Question: When i try to add a migration, "k" gives me the following error:
'''
k : System.Exception: Unable to locate project.json
At line:1 char:1
+ k web
+ ~~~~~
+ CategoryInfo : NotSpecified: (System.Exceptio...te project.json:String) [], RemoteException
+ FullyQualifiedErrorId : NativeCommandError
bij Microsoft.Framework.Runtime.DefaultHost.Initialize(DefaultHostOptions options, IServiceProvider hostServices)
bij Microsoft.Framework.Runtime.DefaultHost..ctor(DefaultHostOptions options, IService
Provider hostServices)
bij Microsoft.Framework.ApplicationHost.Program.Main(String[] args)
'''
Here is my global.json:
'''
{
"projects": [ "src", "FoodDelivery" ],
"sdk": {
"version": "1.0.0-beta4"
}
}
'''
I have the following directory structure
'''
FoodPick
FoodPick/src
FoodPick/src/FoodDelivery
FoodPick/src/FoodDelivery/project.json
FoodPick/src/FoodShare
FoodPick/artifacts
FoodPick/global.json
'''
I want to execute the k ef migration add from the FoodDelivery project, which contains a project.json
Here is the contents of project.json.
Alternatively, i executed the command through the command console ( cmd.exe). The following is the error i receive.

This is the error i receive when i run kpm restore
'''
PM> kpm restore
Restoring packages for D:\Projects\Visual Studio\Foodpick\src\AddressLookup\project.json
CACHE http://default-nuget.azurewebsites.net/nuget/FindPackagesById()?Id='EntityFramework.SqlServer'
GET https://api.nuget.org/v3/index.json/FindPackagesById()?Id='EntityFramework.SqlServer'.
CACHE https://www.myget.org/F/aspnetvnext/api/v2/FindPackagesById()?Id='EntityFramework.SqlServer'
CACHE http://default-nuget.azurewebsites.net/nuget/FindPackagesById()?Id='EntityFramework.Commands'
GET https://api.nuget.org/v3/index.json/FindPackagesById()?Id='EntityFramework.Commands'.
CACHE https://www.myget.org/F/aspnetvnext/api/v2/FindPackagesById()?Id='EntityFramework.Commands'
CACHE http://default-nuget.azurewebsites.net/nuget/FindPackagesById()?Id='Microsoft.AspNet.Mvc'
GET https://api.nuget.org/v3/index.json/FindPackagesById()?Id='Microsoft.AspNet.Mvc'.
CACHE https://www.myget.org/F/aspnetvnext/api/v2/FindPackagesById()?Id='Microsoft.AspNet.Mvc'
CACHE http://default-nuget.azurewebsites.net/nuget/FindPackagesById()?Id='Microsoft.AspNet.Mvc.TagHelpers'
GET https://api.nuget.org/v3/index.json/FindPackagesById()?Id='Microsoft.AspNet.Mvc.TagHelpers'.
CACHE https://www.myget.org/F/aspnetvnext/api/v2/FindPackagesById()?Id='Microsoft.AspNet.Mvc.TagHelpers'
CACHE http://default-nuget.azurewebsites.net/nuget/FindPackagesById()?Id='Microsoft.AspNet.Authentication.Cookies'
GET https://api.nuget.org/v3/index.json/FindPackagesById()?Id='Microsoft.AspNet.Authentication.Cookies'.
GET https://www.myget.org/F/aspnetvnext/api/v2/FindPackagesById()?Id='Microsoft.AspNet.Authentication.Cookies'.
CACHE http://default-nuget.azurewebsites.net/nuget/FindPackagesById()?Id='Microsoft.AspNet.Authentication.Facebook'
GET https://api.nuget.org/v3/index.json/FindPackagesById()?Id='Microsoft.AspNet.Authentication.Facebook'.
CACHE https://www.myget.org/F/aspnetvnext/api/v2/FindPackagesById()?Id='Microsoft.AspNet.Authentication.Facebook'
CACHE http://default-nuget.azurewebsites.net/nuget/FindPackagesById()?Id='Microsoft.AspNet.Authentication.Google'
GET https://api.nuget.org/v3/index.json/FindPackagesById()?Id='Microsoft.AspNet.Authentication.Google'.
GET https://www.myget.org/F/aspnetvnext/api/v2/FindPackagesById()?Id='Microsoft.AspNet.Authentication.Google'.
CACHE http://default-nuget.azurewebsites.net/nuget/FindPackagesById()?Id='Microsoft.AspNet.Authentication.MicrosoftAccount'
GET https://api.nuget.org/v3/index.json/FindPackagesById()?Id='Microsoft.AspNet.Authentication.MicrosoftAccount'.
GET https://www.myget.org/F/aspnetvnext/api/v2/FindPackagesById()?Id='Microsoft.AspNet.Authentication.MicrosoftAccount'.
CACHE http://default-nuget.azurewebsites.net/nuget/FindPackagesById()?Id='Microsoft.AspNet.Authentication.Twitter'
GET https://api.nuget.org/v3/index.json/FindPackagesById()?Id='Microsoft.AspNet.Authentication.Twitter'.
GET https://www.myget.org/F/aspnetvnext/api/v2/FindPackagesById()?Id='Microsoft.AspNet.Authentication.Twitter'.
CACHE http://default-nuget.azurewebsites.net/nuget/FindPackagesById()?Id='Microsoft.AspNet.Diagnostics'
GET https://api.nuget.org/v3/index.json/FindPackagesById()?Id='Microsoft.AspNet.Diagnostics'.
GET https://www.myget.org/F/aspnetvnext/api/v2/FindPackagesById()?Id='Microsoft.AspNet.Diagnostics'.
CACHE http://default-nuget.azurewebsites.net/nuget/FindPackagesById()?Id='Microsoft.AspNet.Diagnostics.Entity'
GET https://api.nuget.org/v3/index.json/FindPackagesById()?Id='Microsoft.AspNet.Diagnostics.Entity'.
CACHE https://www.myget.org/F/aspnetvnext/api/v2/FindPackagesById()?Id='Microsoft.AspNet.Diagnostics.Entity'
CACHE http://default-nuget.azurewebsites.net/nuget/FindPackagesById()?Id='Microsoft.AspNet.Identity.EntityFramework'
GET https://api.nuget.org/v3/index.json/FindPackagesById()?Id='Microsoft.AspNet.Identity.EntityFramework'.
GET https://www.myget.org/F/aspnetvnext/api/v2/FindPackagesById()?Id='Microsoft.AspNet.Identity.EntityFramework'.
CACHE http://default-nuget.azurewebsites.net/nuget/FindPackagesById()?Id='Microsoft.AspNet.Server.IIS'
GET https://api.nuget.org/v3/index.json/FindPackagesById()?Id='Microsoft.AspNet.Server.IIS'.
GET https://www.myget.org/F/aspnetvnext/api/v2/FindPackagesById()?Id='Microsoft.AspNet.Server.IIS'.
CACHE http://default-nuget.azurewebsites.net/nuget/FindPackagesById()?Id='Microsoft.AspNet.Server.WebListener'
GET https://api.nuget.org/v3/index.json/FindPackagesById()?Id='Microsoft.AspNet.Server.WebListener'.
CACHE https://www.myget.org/F/aspnetvnext/api/v2/FindPackagesById()?Id='Microsoft.AspNet.Server.WebListener'
CACHE http://default-nuget.azurewebsites.net/nuget/FindPackagesById()?Id='Microsoft.AspNet.StaticFiles'
GET https://api.nuget.org/v3/index.json/FindPackagesById()?Id='Microsoft.AspNet.StaticFiles'.
CACHE https://www.myget.org/F/aspnetvnext/api/v2/FindPackagesById()?Id='Microsoft.AspNet.StaticFiles'
CACHE http://default-nuget.azurewebsites.net/nuget/FindPackagesById()?Id='Microsoft.AspNet.Tooling.Razor'
GET https://api.nuget.org/v3/index.json/FindPackagesById()?Id='Microsoft.AspNet.Tooling.Razor'.
GET https://www.myget.org/F/aspnetvnext/api/v2/FindPackagesById()?Id='Microsoft.AspNet.Tooling.Razor'.
CACHE http://default-nuget.azurewebsites.net/nuget/FindPackagesById()?Id='Microsoft.Framework.ConfigurationModel.Json'
GET https://api.nuget.org/v3/index.json/FindPackagesById()?Id='Microsoft.Framework.ConfigurationModel.Json'.
GET https://www.myget.org/F/aspnetvnext/api/v2/FindPackagesById()?Id='Microsoft.Framework.ConfigurationModel.Json'.
CACHE http://default-nuget.azurewebsites.net/nuget/FindPackagesById()?Id='Microsoft.Framework.ConfigurationModel.UserSecrets'
GET https://api.nuget.org/v3/index.json/FindPackagesById()?Id='Microsoft.Framework.ConfigurationModel.UserSecrets'.
GET https://www.myget.org/F/aspnetvnext/api/v2/FindPackagesById()?Id='Microsoft.Framework.ConfigurationModel.UserSecrets'.
CACHE http://default-nuget.azurewebsites.net/nuget/FindPackagesById()?Id='Microsoft.Framework.CodeGenerators.Mvc'
GET https://api.nuget.org/v3/index.json/FindPackagesById()?Id='Microsoft.Framework.CodeGenerators.Mvc'.
GET https://www.myget.org/F/aspnetvnext/api/v2/FindPackagesById()?Id='Microsoft.Framework.CodeGenerators.Mvc'.
CACHE http://default-nuget.azurewebsites.net/nuget/FindPackagesById()?Id='Microsoft.Framework.Logging'
GET https://api.nuget.org/v3/index.json/FindPackagesById()?Id='Microsoft.Framework.Logging'.
GET https://www.myget.org/F/aspnetvnext/api/v2/FindPackagesById()?Id='Microsoft.Framework.Logging'.
CACHE http://default-nuget.azurewebsites.net/nuget/FindPackagesById()?Id='Microsoft.Framework.Logging.Console'
GET https://api.nuget.org/v3/index.json/FindPackagesById()?Id='Microsoft.Framework.Logging.Console'.
GET https://www.myget.org/F/aspnetvnext/api/v2/FindPackagesById()?Id='Microsoft.Framework.Logging.Console'.
CACHE http://default-nuget.azurewebsites.net/nuget/FindPackagesById()?Id='Microsoft.VisualStudio.Web.BrowserLink.Loader'
GET https://api.nuget.org/v3/index.json/FindPackagesById()?Id='Microsoft.VisualStudio.Web.BrowserLink.Loader'.
GET https://www.myget.org/F/aspnetvnext/api/v2/FindPackagesById()?Id='Microsoft.VisualStudio.Web.BrowserLink.Loader'.
Warning: FindPackagesById: Microsoft.AspNet.Authentication.Facebook
Response status code does not indicate success: 400 (One of the request inputs is out of range.).
Warning: FindPackagesById: Microsoft.AspNet.Mvc.TagHelpers
Response status code does not indicate success: 400 (One of the request inputs is out of range.).
Warning: FindPackagesById: EntityFramework.Commands
Response status code does not indicate success: 400 (One of the request inputs is out of range.).
Warning: FindPackagesById: Microsoft.AspNet.Authentication.Google
Response status code does not indicate success: 400 (One of the request inputs is out of range.).
Warning: FindPackagesById: EntityFramework.SqlServer
Response status code does not indicate success: 400 (One of the request inputs is out of range.).
Warning: FindPackagesById: Microsoft.AspNet.Authentication.Twitter
Response status code does not indicate success: 400 (One of the request inputs is out of range.).
GET https://api.nuget.org/v3/index.json/FindPackagesById()?Id='EntityFramework.Commands'.
GET https://api.nuget.org/v3/index.json/FindPackagesById()?Id='EntityFramework.SqlServer'.
GET https://api.nuget.org/v3/index.json/FindPackagesById()?Id='Microsoft.AspNet.Authentication.Twitter'.
GET https://api.nuget.org/v3/index.json/FindPackagesById()?Id='Microsoft.AspNet.Authentication.Google'.
Warning: FindPackagesById: Microsoft.AspNet.Authentication.Cookies
Response status code does not indicate success: 400 (One of the request inputs is out of range.).
Warning: FindPackagesById: Microsoft.AspNet.Diagnostics
Response status code does not indicate success: 400 (One of the request inputs is out of range.).
Warning: FindPackagesById: Microsoft.AspNet.Mvc
Response status code does not indicate success: 400 (One of the request inputs is out of range.).
GET https://api.nuget.org/v3/index.json/FindPackagesById()?Id='Microsoft.AspNet.Authentication.Cookies'.
GET https://api.nuget.org/v3/index.json/FindPackagesById()?Id='Microsoft.AspNet.Mvc'.
GET https://api.nuget.org/v3/index.json/FindPackagesById()?Id='Microsoft.AspNet.Diagnostics'.
GET https://api.nuget.org/v3/index.json/FindPackagesById()?Id='Microsoft.AspNet.Authentication.Facebook'.
GET https://api.nuget.org/v3/index.json/FindPackagesById()?Id='Microsoft.AspNet.Mvc.TagHelpers'.
Warning: FindPackagesById: Microsoft.AspNet.Authentication.MicrosoftAccount
Response status code does not indicate success: 400 (One of the request inputs is out of range.).
GET https://api.nuget.org/v3/index.json/FindPackagesById()?Id='Microsoft.AspNet.Authentication.MicrosoftAccount'.
Warning: FindPackagesById: Microsoft.AspNet.Identity.EntityFramework
Response status code does not indicate success: 400 (One of the request inputs is out of range.).
Warning: FindPackagesById: Microsoft.AspNet.Diagnostics.Entity
Response status code does not indicate success: 400 (One of the request inputs is out of range.).
Warning: FindPackagesById: Microsoft.Framework.ConfigurationModel.Json
Response status code does not indicate success: 400 (One of the request inputs is out of range.).
Warning: FindPackagesById: Microsoft.AspNet.Tooling.Razor
Response status code does not indicate success: 400 (One of the request inputs is out of range.).
Warning: FindPackagesById: Microsoft.AspNet.StaticFiles
Response status code does not indicate success: 400 (One of the request inputs is out of range.).
Warning: FindPackagesById: Microsoft.AspNet.Server.WebListener
Response status code does not indicate success: 400 (One of the request inputs is out of range.).
GET https://api.nuget.org/v3/index.json/FindPackagesById()?Id='Microsoft.AspNet.StaticFiles'.
GET https://api.nuget.org/v3/index.json/FindPackagesById()?Id='Microsoft.Framework.ConfigurationModel.Json'.
GET https://api.nuget.org/v3/index.json/FindPackagesById()?Id='Microsoft.AspNet.Identity.EntityFramework'.
GET https://api.nuget.org/v3/index.json/FindPackagesById()?Id='Microsoft.AspNet.Server.WebListener'.
GET https://api.nuget.org/v3/index.json/FindPackagesById()?Id='Microsoft.AspNet.Diagnostics.Entity'.
GET https://api.nuget.org/v3/index.json/FindPackagesById()?Id='Microsoft.AspNet.Tooling.Razor'.
Warning: FindPackagesById: Microsoft.AspNet.Authentication.Google
Response status code does not indicate success: 400 (One of the request inputs is out of range.).
GET https://api.nuget.org/v3/index.json/FindPackagesById()?Id='Microsoft.AspNet.Authentication.Google'.
Warning: FindPackagesById: EntityFramework.SqlServer
Response status code does not indicate success: 400 (One of the request inputs is out of range.).
GET https://api.nuget.org/v3/index.json/FindPackagesById()?Id='EntityFramework.SqlServer'.
Warning: FindPackagesById: Microsoft.AspNet.Authentication.Cookies
Response status code does not indicate success: 400 (One of the request inputs is out of range.).
GET https://api.nuget.org/v3/index.json/FindPackagesById()?Id='Microsoft.AspNet.Authentication.Cookies'.
Warning: FindPackagesById: Microsoft.AspNet.Mvc.TagHelpers
Response status code does not indicate success: 400 (One of the request inputs is out of range.).
GET https://api.nuget.org/v3/index.json/FindPackagesById()?Id='Microsoft.AspNet.Mvc.TagHelpers'.
Warning: FindPackagesById: Microsoft.AspNet.Mvc
Response status code does not indicate success: 400 (One of the request inputs is out of range.).
GET https://api.nuget.org/v3/index.json/FindPackagesById()?Id='Microsoft.AspNet.Mvc'.
Warning: FindPackagesById: Microsoft.AspNet.Authentication.Twitter
Response status code does not indicate success: 400 (One of the request inputs is out of range.).
Warning: FindPackagesById: Microsoft.AspNet.Authentication.Facebook
Response status code does not indicate success: 400 (One of the request inputs is out of range.).
GET https://api.nuget.org/v3/index.json/FindPackagesById()?Id='Microsoft.AspNet.Authentication.Twitter'.
GET https://api.nuget.org/v3/index.json/FindPackagesById()?Id='Microsoft.AspNet.Authentication.Facebook'.
Warning: FindPackagesById: Microsoft.AspNet.Authentication.MicrosoftAccount
Response status code does not indicate success: 400 (One of the request inputs is out of range.).
GET https://api.nuget.org/v3/index.json/FindPackagesById()?Id='Microsoft.AspNet.Authentication.MicrosoftAccount'.
Warning: FindPackagesById: Microsoft.AspNet.Server.IIS
Response status code does not indicate success: 400 (One of the request inputs is out of range.).
GET https://api.nuget.org/v3/index.json/FindPackagesById()?Id='Microsoft.AspNet.Server.IIS'.
Warning: FindPackagesById: Microsoft.AspNet.Diagnostics
Response status code does not indicate success: 400 (One of the request inputs is out of range.).
GET https://api.nuget.org/v3/index.json/FindPackagesById()?Id='Microsoft.AspNet.Diagnostics'.
Warning: FindPackagesById: Microsoft.Framework.CodeGenerators.Mvc
Response status code does not indicate success: 400 (One of the request inputs is out of range.).
Warning: FindPackagesById: Microsoft.Framework.Logging.Console
Response status code does not indicate success: 400 (One of the request inputs is out of range.).
GET https://api.nuget.org/v3/index.json/FindPackagesById()?Id='Microsoft.Framework.CodeGenerators.Mvc'.
GET https://api.nuget.org/v3/index.json/FindPackagesById()?Id='Microsoft.Framework.Logging.Console'.
Warning: FindPackagesById: Microsoft.Framework.ConfigurationModel.Json
Response status code does not indicate success: 400 (One of the request inputs is out of range.).
Error: FindPackagesById: EntityFramework.SqlServer
Response status code does not indicate success: 400 (One of the request inputs is out of range.).
Warning: FindPackagesById: Microsoft.AspNet.Identity.EntityFramework
Response status code does not indicate success: 400 (One of the request inputs is out of range.).
Warning: FindPackagesById: Microsoft.VisualStudio.Web.BrowserLink.Loader
Response status code does not indicate success: 400 (One of the request inputs is out of range.).
----------
Warning: FindPackagesById: Microsoft.AspNet.Diagnostics.Entity
Response status code does not indicate success: 400 (One of the request inputs is out of range.).
GET https://api.nuget.org/v3/index.json/FindPackagesById()?Id='Microsoft.AspNet.Identity.EntityFramework'.
Warning: FindPackagesById: Microsoft.AspNet.StaticFiles
Response status code does not indicate success: 400 (One of the request inputs is out of range.).
Warning: FindPackagesById: Microsoft.AspNet.Server.WebListener
Response status code does not indicate success: 400 (One of the request inputs is out of range.).
Error: FindPackagesById: Microsoft.AspNet.Authentication.Cookies
Response status code does not indicate success: 400 (One of the request inputs is out of range.).
GET https://api.nuget.org/v3/index.json/FindPackagesById()?Id='Microsoft.AspNet.Server.WebListener'.
Warning: FindPackagesById: Microsoft.Framework.Logging
Response status code does not indicate success: 400 (One of the request inputs is out of range.).
System.Net.Http.HttpRequestException: Response status code does not indicate success: 400 (One of the request inputs is out of range.).
bij System.Net.Http.HttpResponseMessage.EnsureSuccessStatusCode()
bij Microsoft.Framework.PackageManager.Restore.NuGet.HttpSource.<GetAsync>d__6.MoveNext()
--- Einde van stacktracering vanaf vorige locatie waar uitzondering is opgetreden ---
bij System.Runtime.CompilerServices.TaskAwaiter.ThrowForNonSuccess(Task task)
bij System.Runtime.CompilerServices.TaskAwaiter.HandleNonSuccessAndDebuggerNotification(Task task)
bij System.Runtime.CompilerServices.TaskAwaiter.ValidateEnd(Task task)
bij Microsoft.Framework.PackageManager.Restore.NuGet.NuGetv2Feed.<FindPackagesByIdAsyncCore>d__21.MoveNext()
--- Einde van stacktracering vanaf vorige locatie waar uitzondering is opgetreden ---
bij System.Runtime.CompilerServices.TaskAwaiter.ThrowForNonSuccess(Task task)
bij System.Runtime.CompilerServices.TaskAwaiter.HandleNonSuccessAndDebuggerNotification(Task task)
bij Microsoft.Framework.PackageManager.RemoteWalkProvider.<FindLibrary>d__6.MoveNext()
--- Einde van stacktracering vanaf vorige locatie waar uitzondering is opgetreden ---
bij System.Runtime.CompilerServices.TaskAwaiter.ThrowForNonSuccess(Task task)
bij System.Runtime.CompilerServices.TaskAwaiter.HandleNonSuccessAndDebuggerNotification(Task task)
bij Microsoft.Framework.PackageManager.RestoreOperations.<FindLibrary>d__9.MoveNext()
--- Einde van stacktracering vanaf vorige locatie waar uitzondering is opgetreden ---
bij System.Runtime.CompilerServices.TaskAwaiter.ThrowForNonSuccess(Task task)
bij System.Runtime.CompilerServices.TaskAwaiter.HandleNonSuccessAndDebuggerNotification(Task task)
bij System.Runtime.CompilerServices.TaskAwaiter.ValidateEnd(Task task)
bij Microsoft.Framework.PackageManager.RestoreOperations.<FindLibraryByVersion>d__8.MoveNext()
--- Einde van stacktracering vanaf vorige locatie waar uitzondering is opgetreden ---
bij System.Runtime.CompilerServices.TaskAwaiter.ThrowForNonSuccess(Task task)
bij System.Runtime.CompilerServices.TaskAwaiter.HandleNonSuccessAndDebuggerNotification(Task task)
bij System.Runtime.CompilerServices.TaskAwaiter.ValidateEnd(Task task)
bij Microsoft.Framework.PackageManager.RestoreOperations.<FindLibraryMatch>d__6.MoveNext()
--- Einde van stacktracering vanaf vorige locatie waar uitzondering is opgetreden ---
bij System.Runtime.CompilerServices.TaskAwaiter.ThrowForNonSuccess(Task task)
bij System.Runtime.CompilerServices.TaskAwaiter.HandleNonSuccessAndDebuggerNotification(Task task)
bij Microsoft.Framework.PackageManager.RestoreOperations.<FindLibraryEntry>d__5.MoveNext()
--- Einde van stacktracering vanaf vorige locatie waar uitzondering is opgetreden ---
bij System.Runtime.CompilerServices.TaskAwaiter.ThrowForNonSuccess(Task task)
bij System.Runtime.CompilerServices.TaskAwaiter.HandleNonSuccessAndDebuggerNotification(Task task)
bij Microsoft.Framework.PackageManager.RestoreOperations.<CreateGraphNode>d__2.MoveNext()
--- Einde van stacktracering vanaf vorige locatie waar uitzondering is opgetreden ---
bij System.Runtime.CompilerServices.TaskAwaiter.ThrowForNonSuccess(Task task)
bij System.Runtime.CompilerServices.TaskAwaiter.HandleNonSuccessAndDebuggerNotification(Task task)
bij System.Runtime.CompilerServices.TaskAwaiter.ValidateEnd(Task task)
bij Microsoft.Framework.PackageManager.RestoreOperations.<CreateGraphNode>d__2.MoveNext()
--- Einde van stacktracering vanaf vorige locatie waar uitzondering is opgetreden ---
bij System.Runtime.CompilerServices.TaskAwaiter.ThrowForNonSuccess(Task task)
bij System.Runtime.CompilerServices.TaskAwaiter.HandleNonSuccessAndDebuggerNotification(Task task)
bij System.Runtime.CompilerServices.TaskAwaiter.ValidateEnd(Task task)
bij Microsoft.Framework.PackageManager.RestoreCommand.<RestoreForProject>d__62.MoveNext()
--- Einde van stacktracering vanaf vorige locatie waar uitzondering is opgetreden ---
bij System.Runtime.CompilerServices.TaskAwaiter.ThrowForNonSuccess(Task task)
bij System.Runtime.CompilerServices.TaskAwaiter.HandleNonSuccessAndDebuggerNotification(Task task)
bij Microsoft.Framework.PackageManager.RestoreCommand.<ExecuteCommand>d__61.MoveNext()
----------
Restore failed
Response status code does not indicate success: 400 (One of the request inputs is out of range.).
GET https://api.nuget.org/v3/index.json/FindPackagesById()?Id='Microsoft.Framework.Logging'.
Warning: FindPackagesById: Microsoft.Framework.ConfigurationModel.UserSecrets
Response status code does not indicate success: 400 (One of the request inputs is out of range.).
GET https://api.nuget.org/v3/index.json/FindPackagesById()?Id='Microsoft.Framework.ConfigurationModel.Json'.
Error: FindPackagesById: Microsoft.AspNet.Authentication.Google
Response status code does not indicate success: 400 (One of the request inputs is out of range.).
Error: FindPackagesById:
'''
Now i read that the current command,instead of "k ef migration add the_migration_name", is "dnvm ef migration add the_migration_name"
dnvm is already installed, but the command is just not working ( if this would be the way to go)...
I'd like to know what could be wrong and help my in my further quest :p
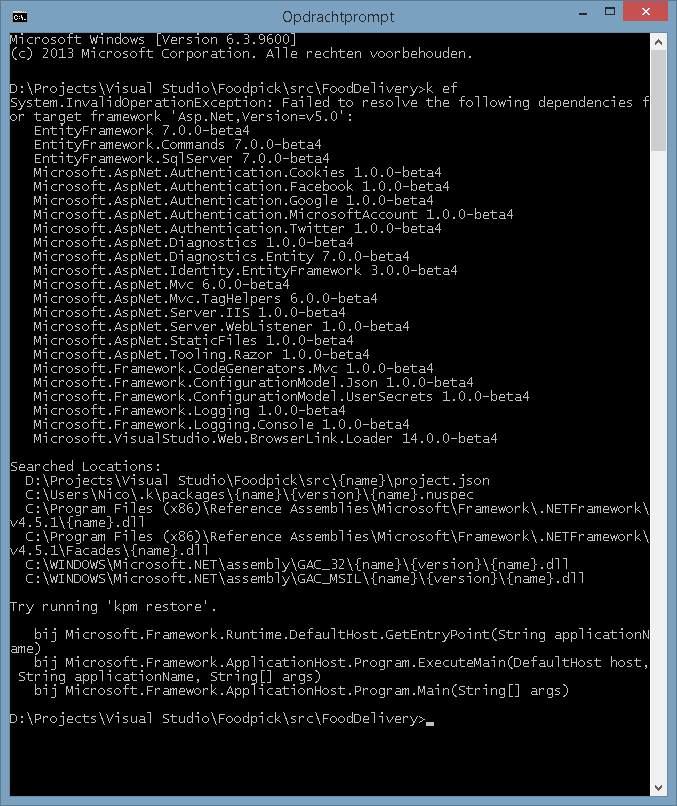
Answer: Since beta4, there have been some renames:
- 'k''dnx'- 'kpm''dnu'- 'kvm''dnvm'
If you still have some of the old applications, edit the 'PATH' environment variable and remove anything related to '.k'